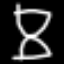
Label: hourglass